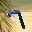
Label: 7